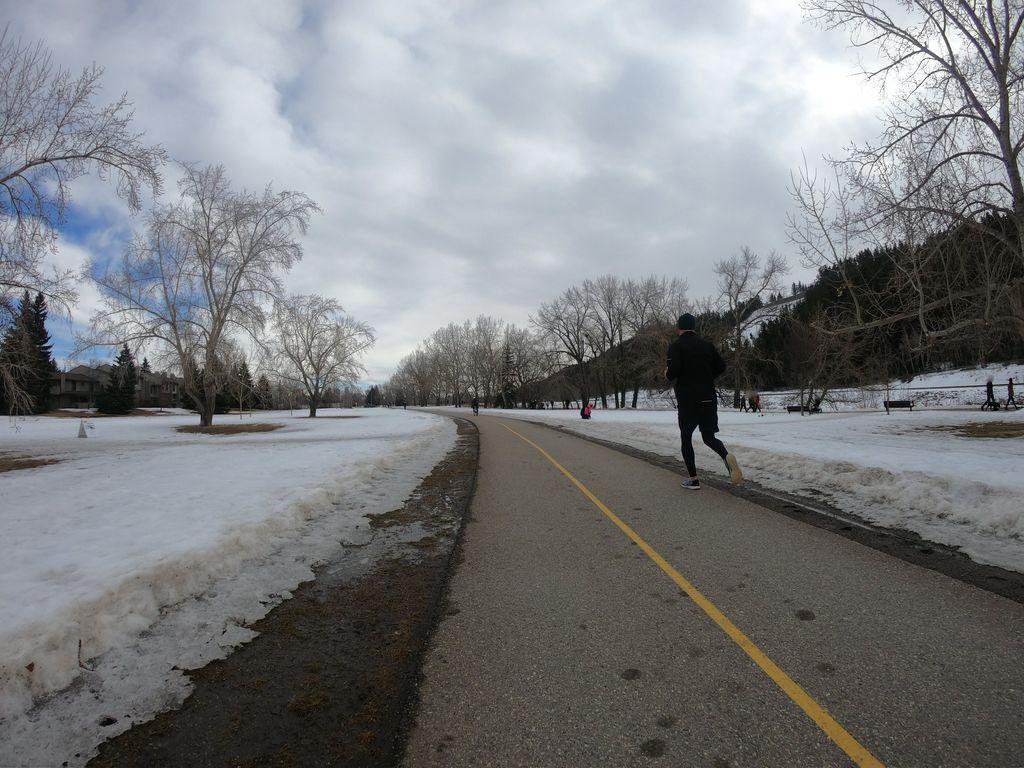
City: calgary